Question: I have a problem when I try doing attach to db.

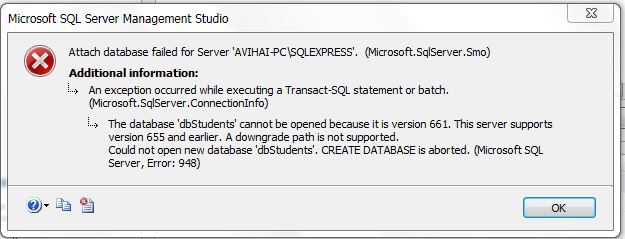
Answer: As the error suggests, your database is in a newer format than what your SQL Management Studio supports. Seems like you're trying to restore a SQL 2008 R2 database to SQL 2008 Non-R2. As the following page suggests, you need to install and restore to R2:
<URL>